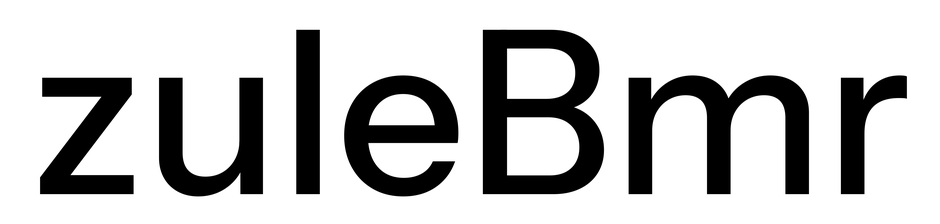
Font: InstrumentSans_Medium